Question: This is an 8-digit puzzle. Find the minimum number of steps to restore it.
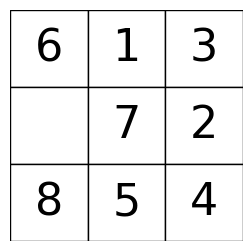
Answer: 21